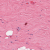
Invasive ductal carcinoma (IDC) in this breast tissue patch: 0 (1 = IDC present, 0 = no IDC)